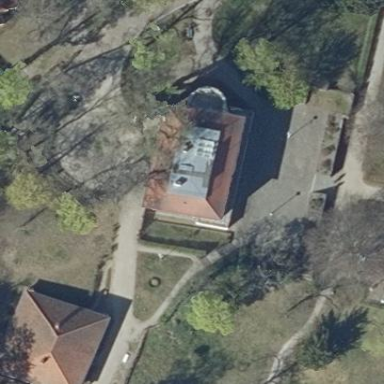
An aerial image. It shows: Stately castle that is historic building.